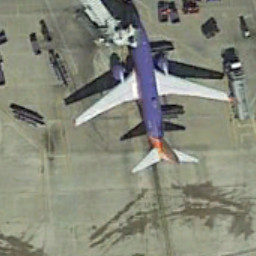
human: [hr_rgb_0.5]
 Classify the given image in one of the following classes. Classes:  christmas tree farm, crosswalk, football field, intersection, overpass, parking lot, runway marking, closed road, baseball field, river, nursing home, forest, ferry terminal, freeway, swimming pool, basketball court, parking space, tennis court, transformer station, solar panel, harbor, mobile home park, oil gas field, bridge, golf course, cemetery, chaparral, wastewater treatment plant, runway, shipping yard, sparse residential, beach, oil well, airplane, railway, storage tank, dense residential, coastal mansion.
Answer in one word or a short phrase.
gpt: airplane